Question: I'm experimenting with Raphael, SVG, and rails. I want the gage to dynamically update as a progress indicator of sorts as each task is crossed off via the completed button.
Something like tasks completed/total task created.
Attached is the view in the browser and below is the show page.
'''
<h1 class="page-header"> Getting it up</h1>
<div class="well span9 offset2">
<h2 class="page-header"><%= @list.name %></h2>
<h2 class="lead"><%= @list.description %></h2>
<div class="pull-right" id="smallbuddy" style="width:340px; height:200px;"></div>
<h3>Still Not Finished</h3>
<ul>
<% @list.tasks.incomplete.each do |task| %>
<li style="list-style:none"><%= task.description %> <%= button_to "Completed", complete_task_path(@list.id,task.id), :class =>"btn-mini" %></li>
<% end %>
</ul>
<hr>
<h3>Finished</h3>
<ul id="completed">
<% @list.tasks.completed.each do |task| %>
<li style="list-style:none; opacity:.5; text-decoration:line-through;"><em><%= task.description %></em></li>
<% end %>
</ul>
<hr>
<%= form_for [@list, @list.tasks.new] do |form| %>
<p><%= form.text_field :description %><%= form.submit %></p>
<% end %>
</div>
<span class="btn affix"><%= link_to "Back to all Installs", lists_url %></span>
<div>
</div>
<script>
var g = new JustGage({
id: "smallbuddy",
value: 27,
min: 0,
max: 100,
title: "Until Complete"
});
</script>
'''

Do I need to manipulate the Raphael Lib? or the justgagejs lib?
Still working my way through it but some veteran advice to point me in the correct direction on how to achieve this would be helpful. Thanks in advance.
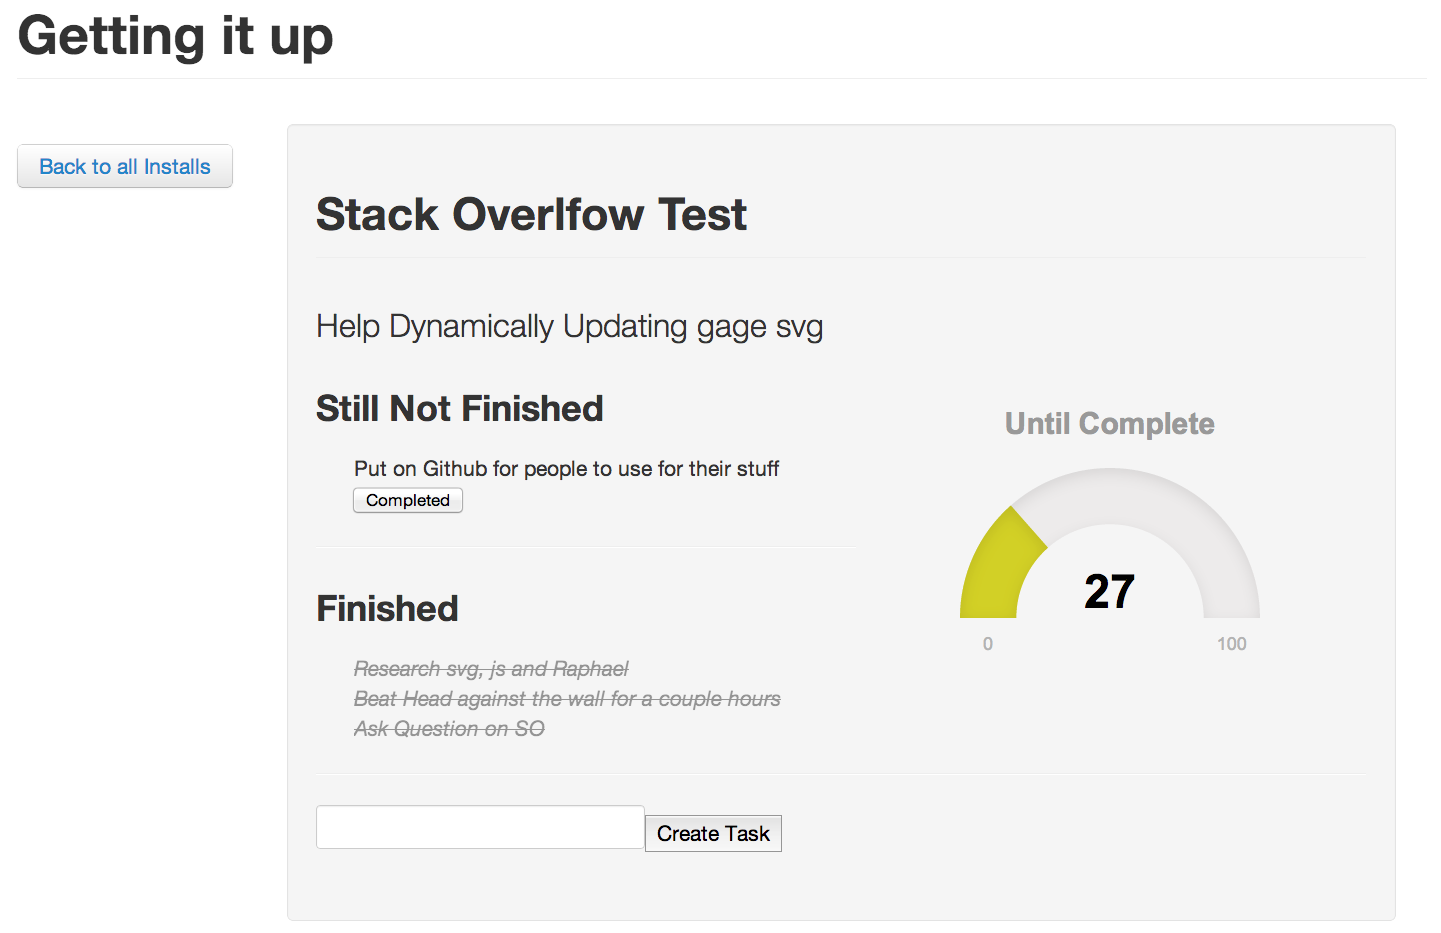
Answer: You need your rails controller to respond to the a JS request, read a little into this: <URL> question.
That way you can update your gauge in the JS returned by your controller.